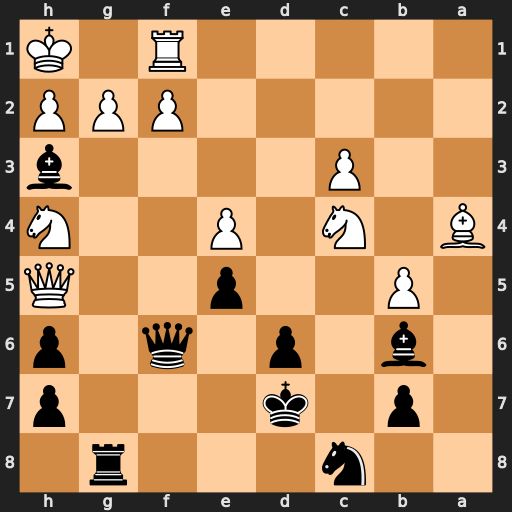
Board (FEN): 2n3r1/1p1k3p/1b1p1q1p/1P2p2Q/B1N1P2N/2P4b/5PPP/5R1K
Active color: b
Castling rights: -
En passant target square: -
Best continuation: Bg4 Qf5+ Bxf5